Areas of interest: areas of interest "Qionghai City Public Security Bureau Traffic Management Division Subject Two Test Site"
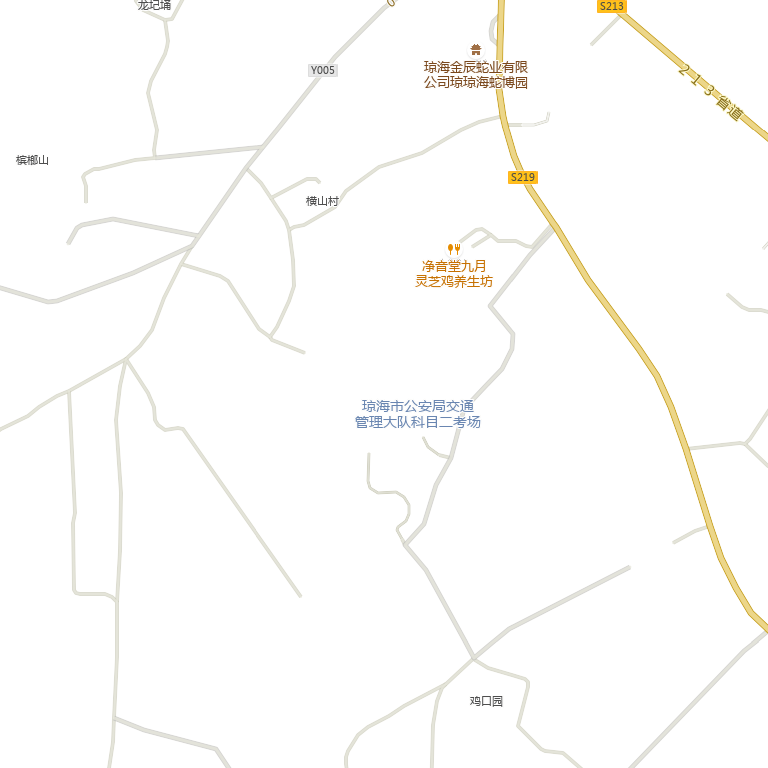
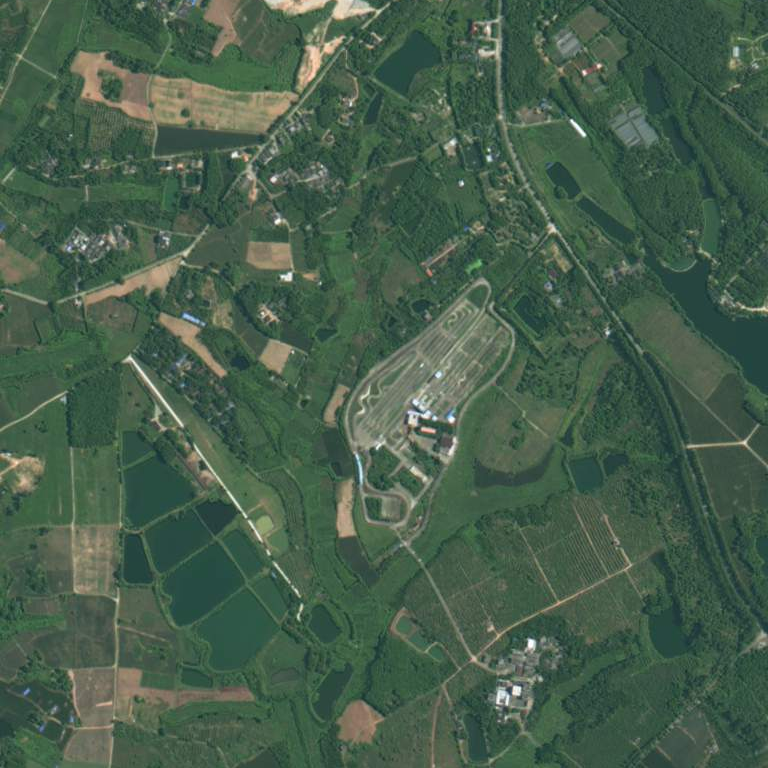